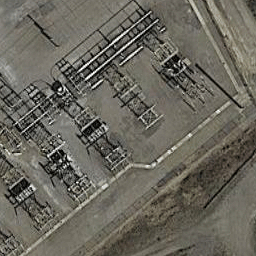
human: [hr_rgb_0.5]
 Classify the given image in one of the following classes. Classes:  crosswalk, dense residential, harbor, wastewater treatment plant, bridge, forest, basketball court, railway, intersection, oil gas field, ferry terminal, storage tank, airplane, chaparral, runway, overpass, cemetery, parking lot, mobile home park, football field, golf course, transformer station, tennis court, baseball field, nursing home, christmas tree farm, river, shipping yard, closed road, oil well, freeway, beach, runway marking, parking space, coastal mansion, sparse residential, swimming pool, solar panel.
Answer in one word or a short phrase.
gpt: transformer station